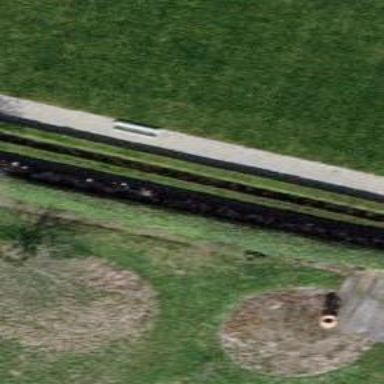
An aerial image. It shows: Hedge barrier.